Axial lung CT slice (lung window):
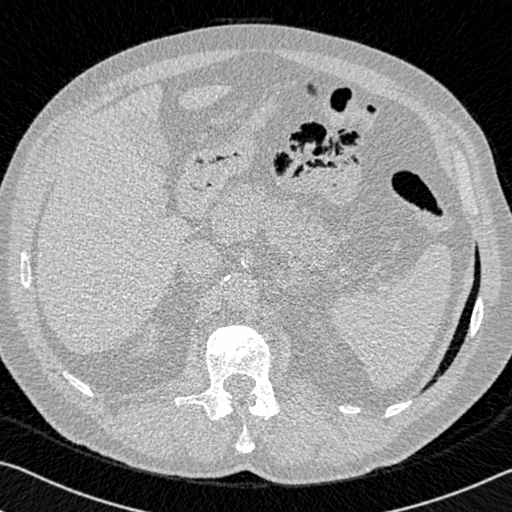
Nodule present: no